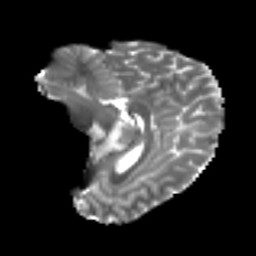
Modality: T2w
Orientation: sagittal
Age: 22
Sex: female
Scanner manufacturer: ge
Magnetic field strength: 3 T
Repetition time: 7.8 s
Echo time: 0.0606 s